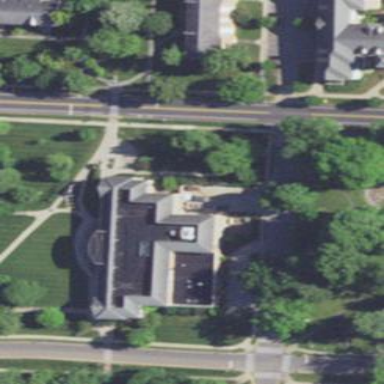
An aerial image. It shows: College building.